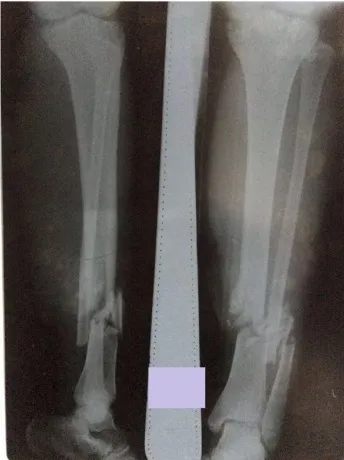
Initial x-ray after the accident.
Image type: radiology (x_ray)